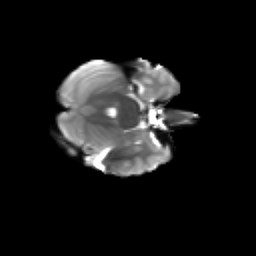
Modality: T2w
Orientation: axial
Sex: male
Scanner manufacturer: siemens
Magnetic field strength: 3 T
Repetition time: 5 s
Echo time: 0.071 s